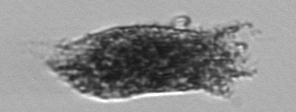
Label: fecal_pellet